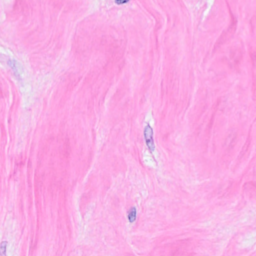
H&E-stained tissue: Breast